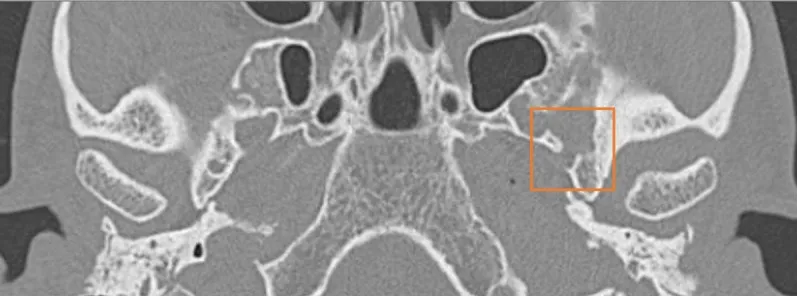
Axial CT scan showing the absence of the left foramen spinosum.
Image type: radiology (ct)